Question: Input: 'wget -qO- http://runescape.com/community | grep -i playerCount'
Output: '<li class="header-top__right-option"><strong id="playerCount">0</strong> Online</li>'
In browser:
Using cygwin..I am trying to use wget to pull a number out of a webpage. As shown in the example above, the playerCount is 0. If you actually load the webpage up and look at the same code, it is a completely different number. How can I get the real number? I was told it may be something with cookies or a user agent. This just started not working a few weeks ago.
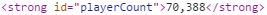
Answer: That value appears to be filled in via javascript (though I can't find the request at a quick glance). If that's the case then you cannot get it with something like 'wget' or 'curl' in this way. You would need to find the specific request and send that.
Given the URL indicated by aadarshs (which I saw but mistested when I looked at it the first time) something like this should work.
'''
curl -s 'http://www.runescape.com/player_count.js?varname=iPlayerCount&callback=jQuery000000000000000000000_0000000000000' | awk -F '[()]' '{print $2}'
'''